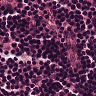
Metastatic tissue present: no